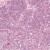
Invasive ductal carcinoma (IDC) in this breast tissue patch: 0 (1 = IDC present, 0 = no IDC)